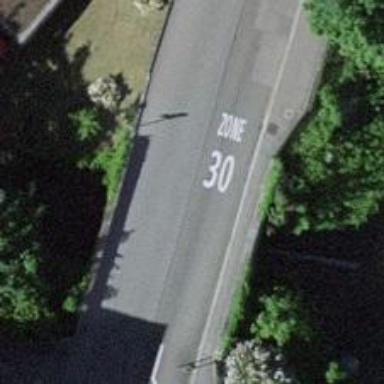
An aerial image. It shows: Sidewalk on bridge with paving stones.